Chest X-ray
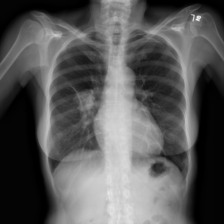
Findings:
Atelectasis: negative
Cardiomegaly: negative
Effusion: negative
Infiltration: negative
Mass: negative
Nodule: negative
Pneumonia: negative
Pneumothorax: negative
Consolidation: negative
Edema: negative
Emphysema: negative
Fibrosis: negative
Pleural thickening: negative
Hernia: negative